Interaction volume radius: 5 \u00c5
Interaction volume height: 50 \u00c5
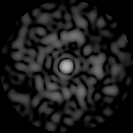
Disorder parameter: 0.8377